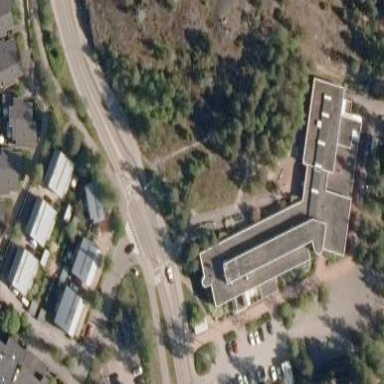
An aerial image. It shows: School.